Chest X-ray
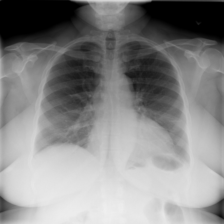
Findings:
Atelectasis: negative
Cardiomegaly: negative
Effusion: negative
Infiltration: negative
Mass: negative
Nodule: negative
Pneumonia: negative
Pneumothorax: negative
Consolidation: negative
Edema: negative
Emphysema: negative
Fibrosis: negative
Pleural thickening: negative
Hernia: negative